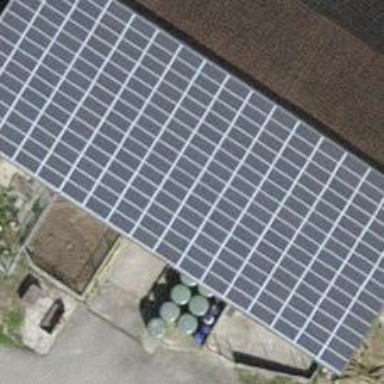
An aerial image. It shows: Solar power generator with photovoltaic panels.